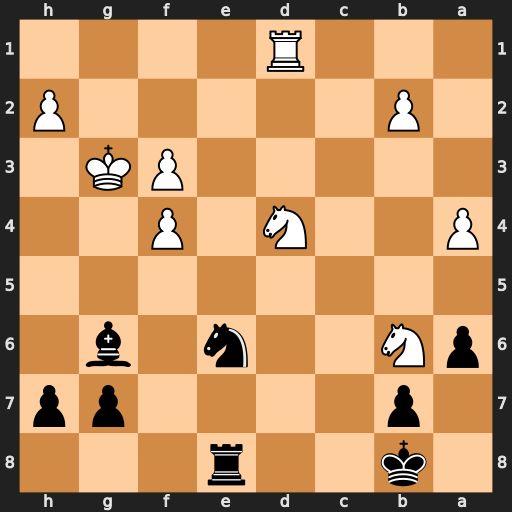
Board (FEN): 1k2r3/1p4pp/pN2n1b1/8/P2N1P2/5PK1/1P5P/3R4
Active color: b
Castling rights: -
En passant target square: -
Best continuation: Rd8 Nxe6 Rxd1